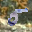
Label: 5